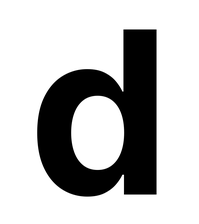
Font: Inter_Bold